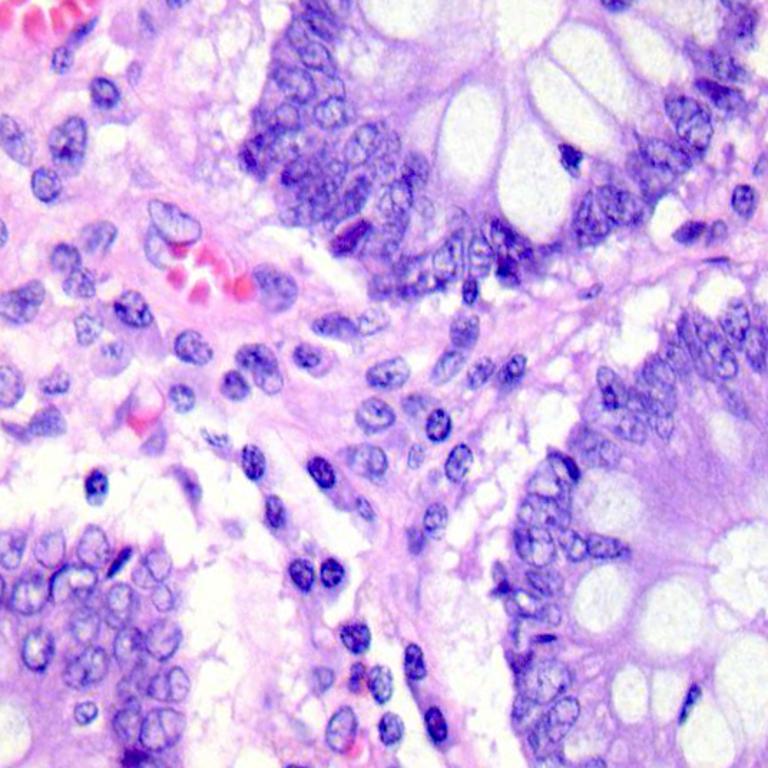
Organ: colon
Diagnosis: benign